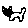
Label: cat